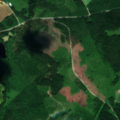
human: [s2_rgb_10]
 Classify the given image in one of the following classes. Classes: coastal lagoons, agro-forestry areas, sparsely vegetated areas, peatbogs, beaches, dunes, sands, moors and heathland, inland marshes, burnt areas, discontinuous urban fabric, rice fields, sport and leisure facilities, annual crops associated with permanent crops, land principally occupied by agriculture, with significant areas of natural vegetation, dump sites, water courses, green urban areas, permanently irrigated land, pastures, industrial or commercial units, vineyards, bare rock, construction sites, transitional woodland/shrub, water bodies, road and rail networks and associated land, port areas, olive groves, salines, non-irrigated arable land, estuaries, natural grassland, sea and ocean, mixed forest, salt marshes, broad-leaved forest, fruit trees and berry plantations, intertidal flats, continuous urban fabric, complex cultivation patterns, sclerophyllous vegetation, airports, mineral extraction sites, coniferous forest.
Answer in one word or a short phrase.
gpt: non-irrigated arable land, mixed forest, transitional woodland/shrub